Question: While running selenium automation using a bat file, it is showing this error
> No test suite found. Nothing to run
But TestNG is running properly from Eclipse.

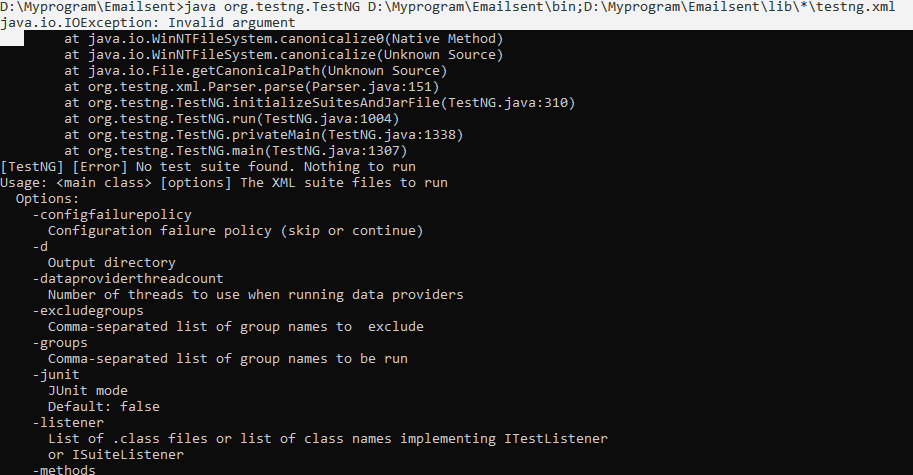
Answer: I was using maven for this. I simply changed to java project only and got bin folder created as well. And then convert it to maven project. Now everything is fine. Thanks to all.